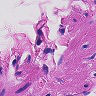
Metastatic tissue present: no